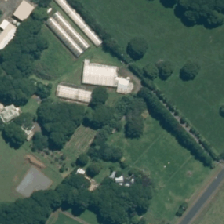
Land cover: shortrotation_cropland